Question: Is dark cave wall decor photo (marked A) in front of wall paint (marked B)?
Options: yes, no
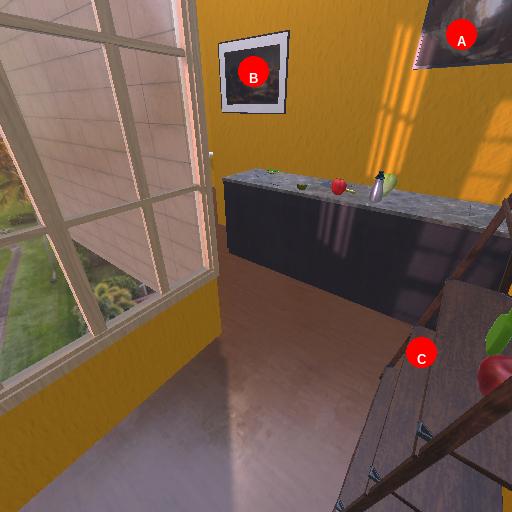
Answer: yes